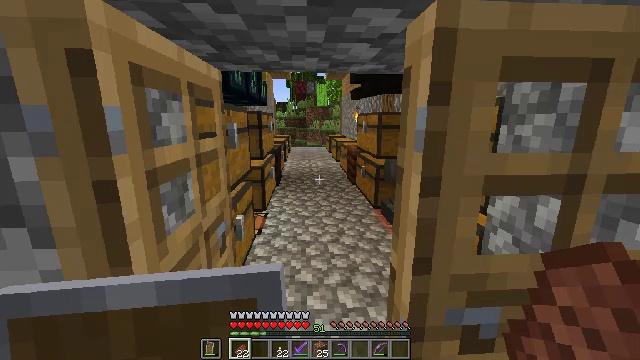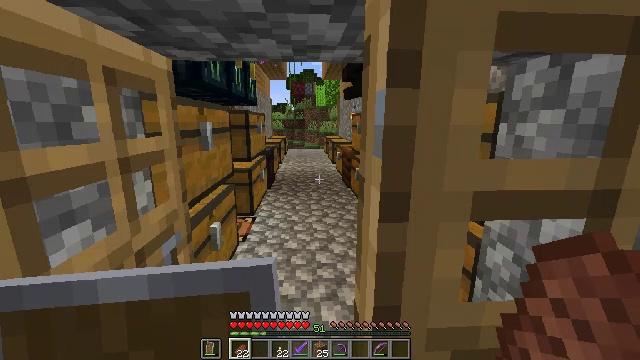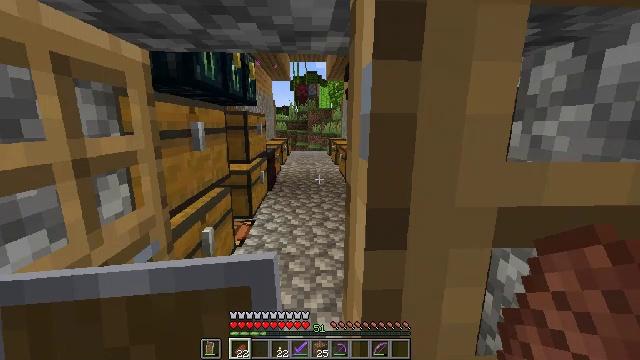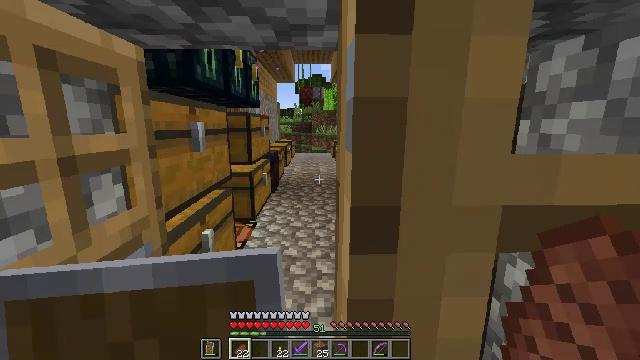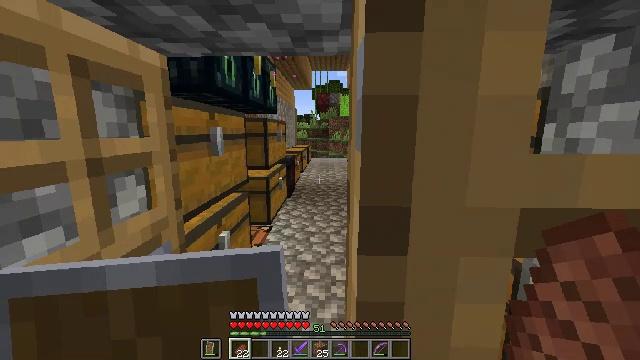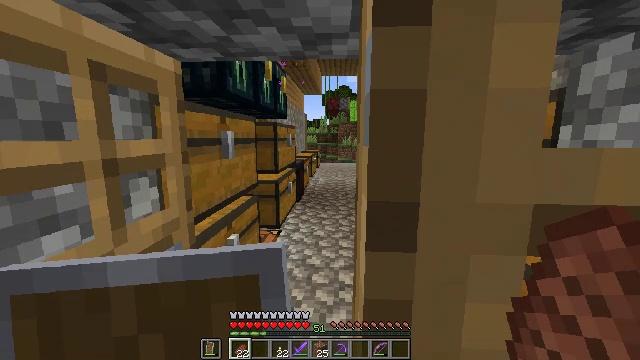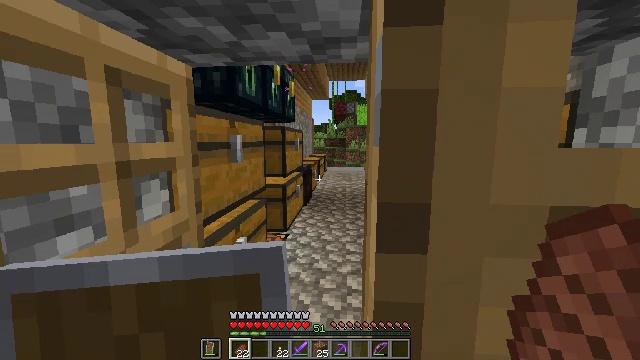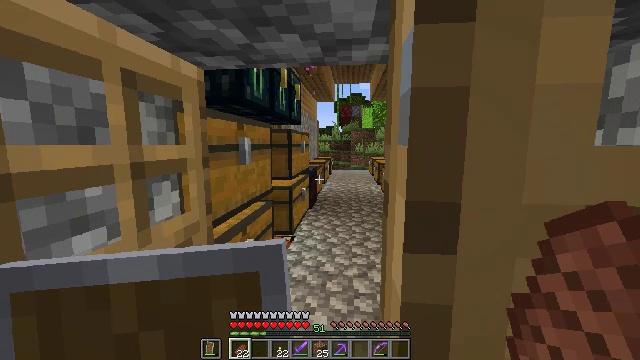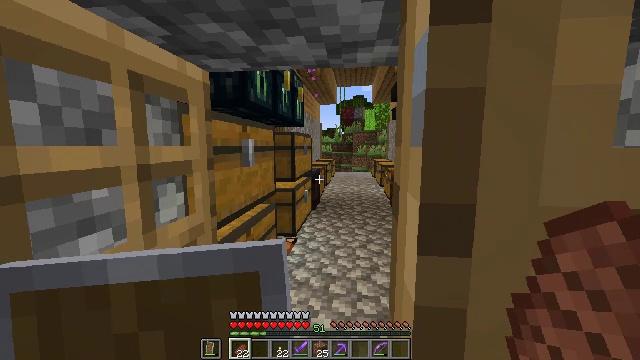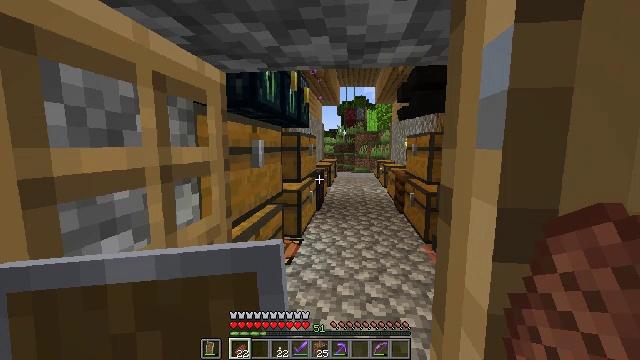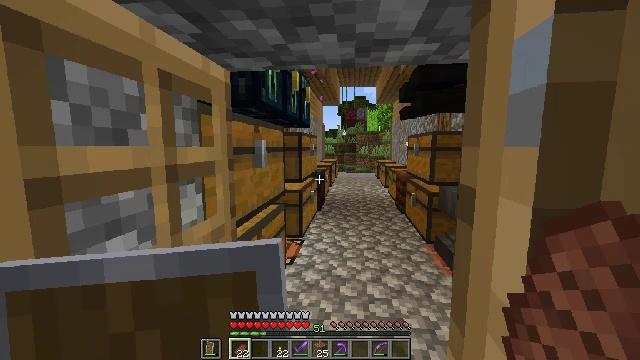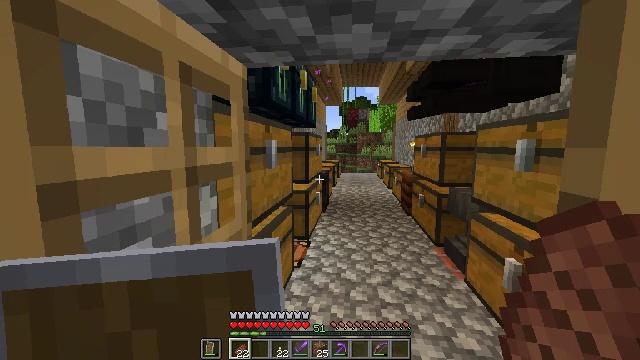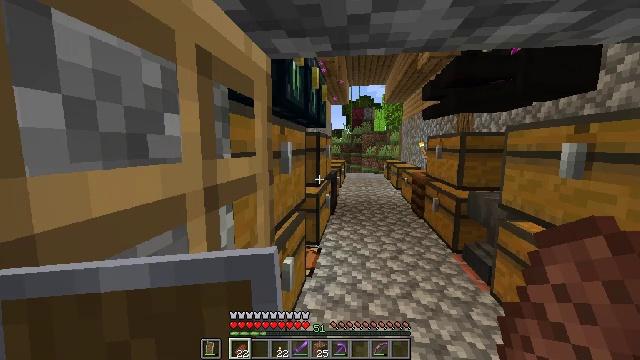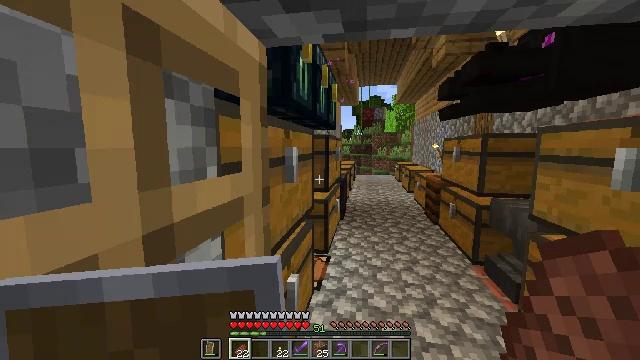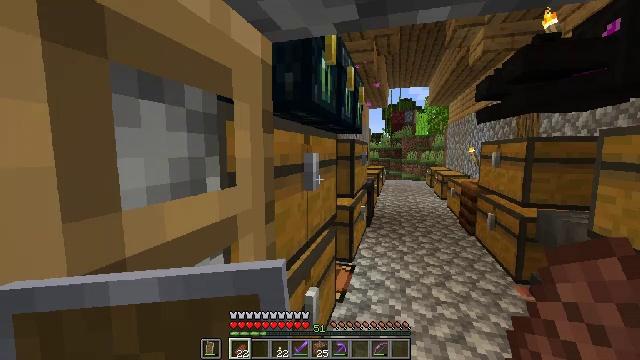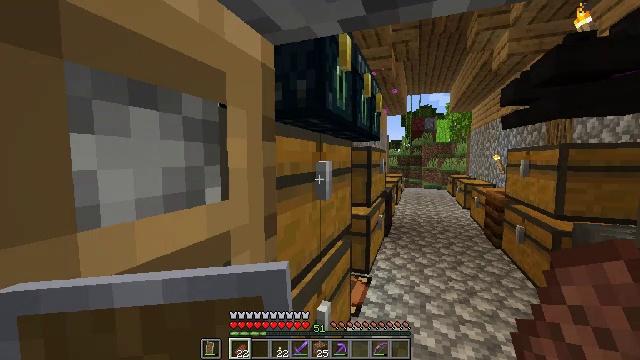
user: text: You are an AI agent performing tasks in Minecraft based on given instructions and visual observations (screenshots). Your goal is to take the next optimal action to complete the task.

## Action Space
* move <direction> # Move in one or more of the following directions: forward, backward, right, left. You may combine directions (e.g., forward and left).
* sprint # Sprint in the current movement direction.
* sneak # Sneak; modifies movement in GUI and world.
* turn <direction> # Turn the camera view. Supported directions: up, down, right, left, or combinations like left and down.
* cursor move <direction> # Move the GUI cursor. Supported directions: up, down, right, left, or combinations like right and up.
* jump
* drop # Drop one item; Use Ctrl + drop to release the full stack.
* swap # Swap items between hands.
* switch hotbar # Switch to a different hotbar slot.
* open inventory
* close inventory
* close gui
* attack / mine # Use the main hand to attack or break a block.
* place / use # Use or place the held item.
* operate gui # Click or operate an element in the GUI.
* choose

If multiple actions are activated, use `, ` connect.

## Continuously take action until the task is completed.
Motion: motion action
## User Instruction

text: Break the ender chest to move it.
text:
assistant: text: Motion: move forward
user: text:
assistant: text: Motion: move forward
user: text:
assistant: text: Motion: move forward, turn left
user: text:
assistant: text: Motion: move forward, turn left and up
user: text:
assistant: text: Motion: move forward, turn left and up
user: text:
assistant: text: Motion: move forward, turn left
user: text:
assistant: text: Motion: move forward, turn left
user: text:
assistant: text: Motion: move forward
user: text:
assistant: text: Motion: move forward and move left
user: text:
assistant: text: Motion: move forward and move left
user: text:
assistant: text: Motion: move forward and move left
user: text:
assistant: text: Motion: move forward
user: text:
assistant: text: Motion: move forward, turn left
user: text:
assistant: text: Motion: move forward and move right, turn left
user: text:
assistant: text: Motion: move forward and move right, turn left and up
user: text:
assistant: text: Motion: move forward and move right, turn left and up
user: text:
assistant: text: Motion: move forward and move right, turn left and up
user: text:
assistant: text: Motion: move forward and move right, turn left and up
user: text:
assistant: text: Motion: move forward and move right, turn left and up
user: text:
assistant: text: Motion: move forward and move right, turn left and up
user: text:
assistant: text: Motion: move forward and move right, turn left and up
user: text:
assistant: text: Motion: move right, turn left and up
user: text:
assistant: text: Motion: move right, turn left and up
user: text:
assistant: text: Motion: turn left
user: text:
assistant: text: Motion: turn left
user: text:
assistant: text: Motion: no_op
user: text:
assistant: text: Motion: no_op
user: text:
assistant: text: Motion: move back
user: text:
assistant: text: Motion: move back
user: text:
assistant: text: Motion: turn left